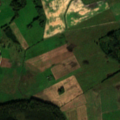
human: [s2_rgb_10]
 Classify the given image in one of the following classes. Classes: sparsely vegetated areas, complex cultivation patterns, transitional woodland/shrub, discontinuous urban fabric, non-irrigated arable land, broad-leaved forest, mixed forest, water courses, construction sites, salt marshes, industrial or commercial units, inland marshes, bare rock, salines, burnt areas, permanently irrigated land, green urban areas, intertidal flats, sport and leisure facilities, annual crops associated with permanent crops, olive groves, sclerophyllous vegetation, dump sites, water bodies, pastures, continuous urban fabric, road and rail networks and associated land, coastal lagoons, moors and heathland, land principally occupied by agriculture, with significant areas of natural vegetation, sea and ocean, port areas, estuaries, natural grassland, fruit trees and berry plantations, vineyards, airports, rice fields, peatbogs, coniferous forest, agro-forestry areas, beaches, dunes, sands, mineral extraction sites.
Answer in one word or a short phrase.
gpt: discontinuous urban fabric, non-irrigated arable land, pastures, complex cultivation patterns, broad-leaved forest, mixed forest